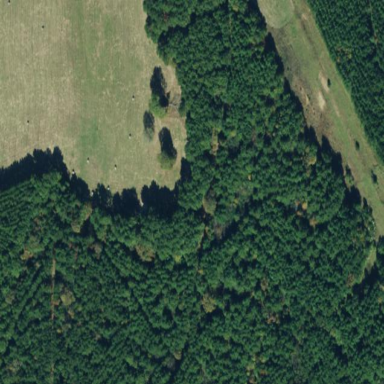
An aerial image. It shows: Forest with evergreen needle-leaved trees.